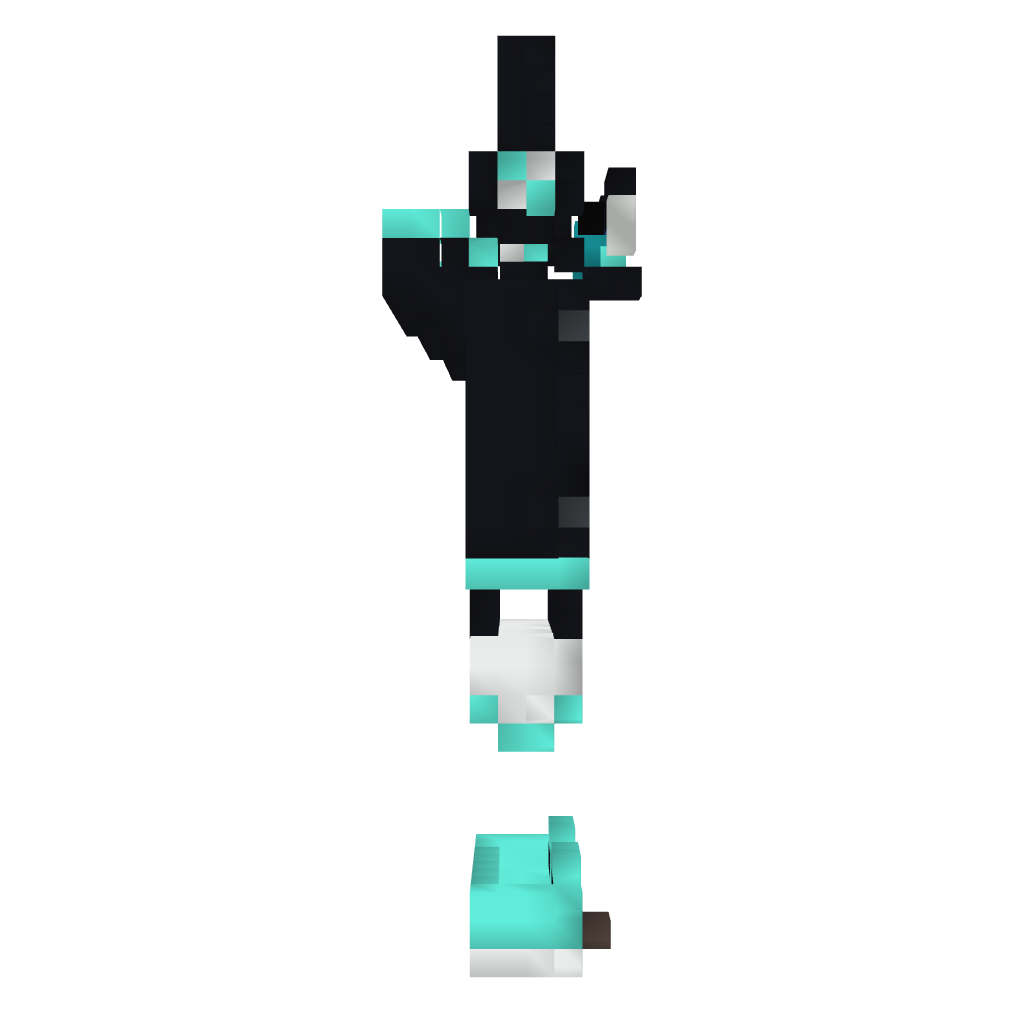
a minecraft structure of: Elegance Statue